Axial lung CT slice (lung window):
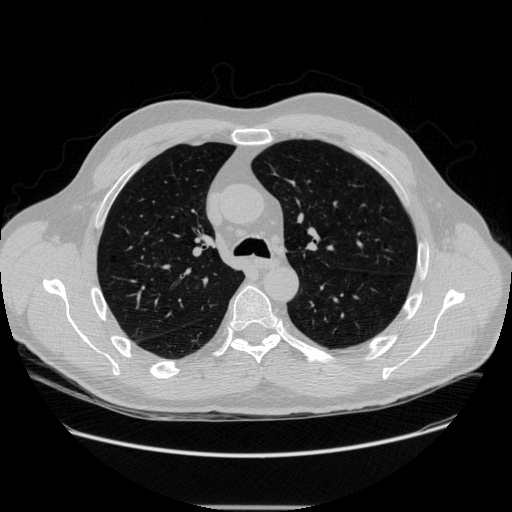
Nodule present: no